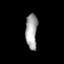
Tissue: lung
Cell type: Epithelial cells
Senescence score: 0.1815
Nuclear area (px): 409
Mean DAPI intensity: 164.215